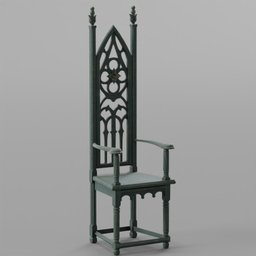
Label: furniture